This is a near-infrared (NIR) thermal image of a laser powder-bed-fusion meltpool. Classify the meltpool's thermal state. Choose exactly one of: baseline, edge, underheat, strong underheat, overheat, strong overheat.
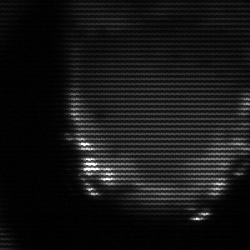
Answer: edge